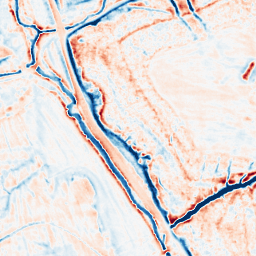
Category: multiscale
Decomposition family: dog_multiscale
Decomposition parameters: sigma_ratio: 1.6
n_scales: 4
base_sigma: 0.5
Upsampling method: sinc_blackman
Upsampling parameters: scale: 4
kernel_size: 8
Upsampling scale: 4